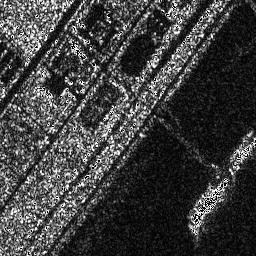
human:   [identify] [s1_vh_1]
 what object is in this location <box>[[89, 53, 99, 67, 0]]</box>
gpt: <ref>1 medium ship at the right</ref>